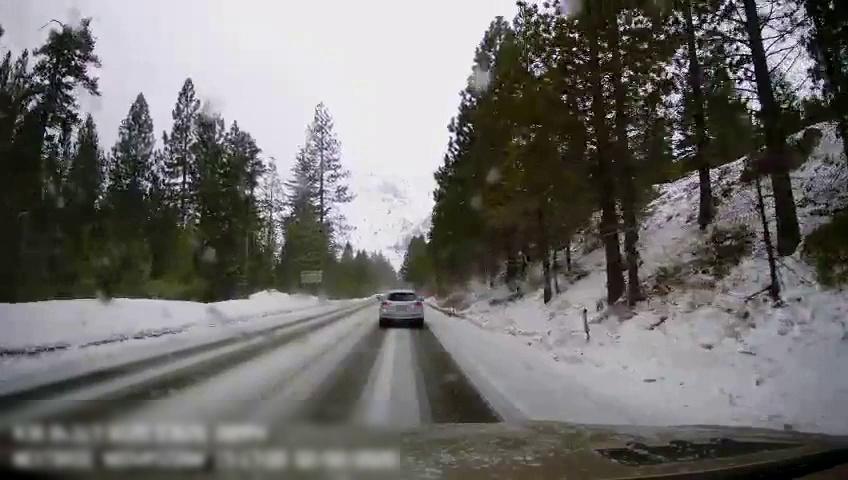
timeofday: Day
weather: Snowy
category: Drivable Space
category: Vehicles | Car